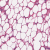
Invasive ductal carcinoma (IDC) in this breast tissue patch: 0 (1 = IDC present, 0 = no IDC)